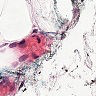
Metastatic tissue present: no